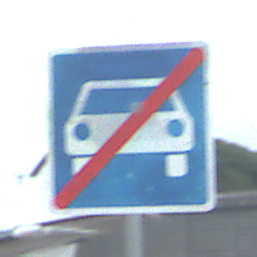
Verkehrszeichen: EndeKraftfahrstrasse
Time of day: Midday
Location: Outdoor (Suburban)
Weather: Overcast
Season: NotSpecified
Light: Natural